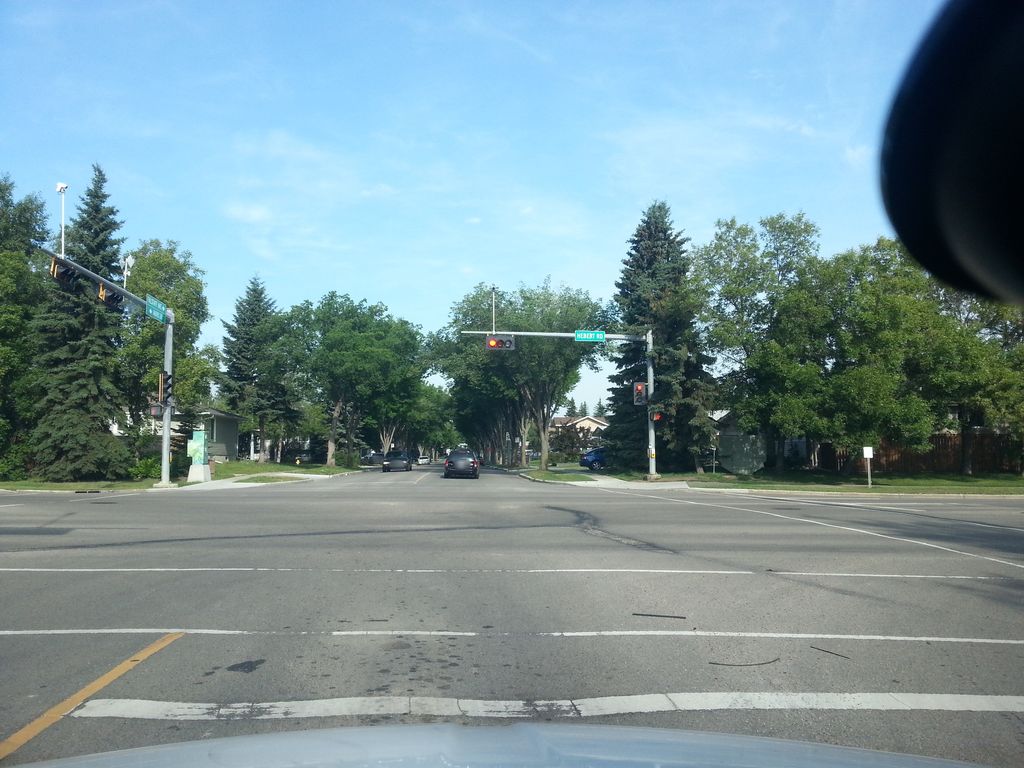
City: edmonton